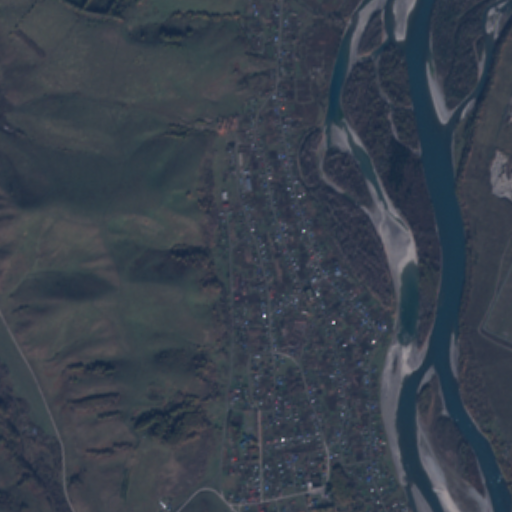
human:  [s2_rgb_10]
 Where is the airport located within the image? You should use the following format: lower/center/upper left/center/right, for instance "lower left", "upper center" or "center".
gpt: The airport is located in the lower right of the image.
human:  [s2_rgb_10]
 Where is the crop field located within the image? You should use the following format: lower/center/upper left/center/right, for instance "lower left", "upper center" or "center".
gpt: The crop field is located in the lower right of the image.
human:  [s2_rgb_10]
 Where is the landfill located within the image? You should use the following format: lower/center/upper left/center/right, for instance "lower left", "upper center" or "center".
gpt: The landfill is located in the upper left of the image.
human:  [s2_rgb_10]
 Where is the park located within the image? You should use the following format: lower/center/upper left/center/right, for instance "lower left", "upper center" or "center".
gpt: The park is located in the lower right of the image.
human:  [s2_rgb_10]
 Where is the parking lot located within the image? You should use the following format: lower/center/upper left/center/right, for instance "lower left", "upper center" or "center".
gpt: The parking lot is located in the lower left of the image.
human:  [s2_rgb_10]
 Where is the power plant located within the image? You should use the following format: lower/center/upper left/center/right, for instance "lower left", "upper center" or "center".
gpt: There is no power plant in the image.